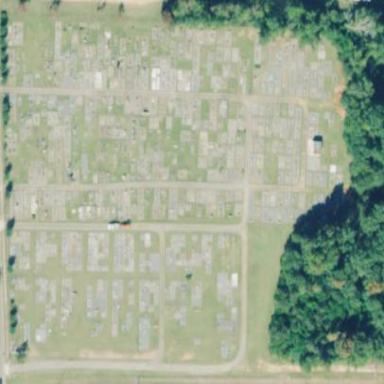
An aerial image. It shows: Cemetery.